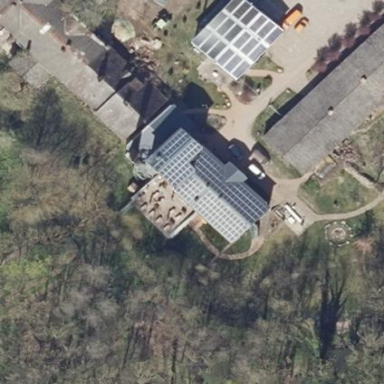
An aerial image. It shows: Building with gabled roof.